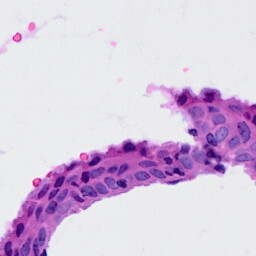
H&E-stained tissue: Cervix